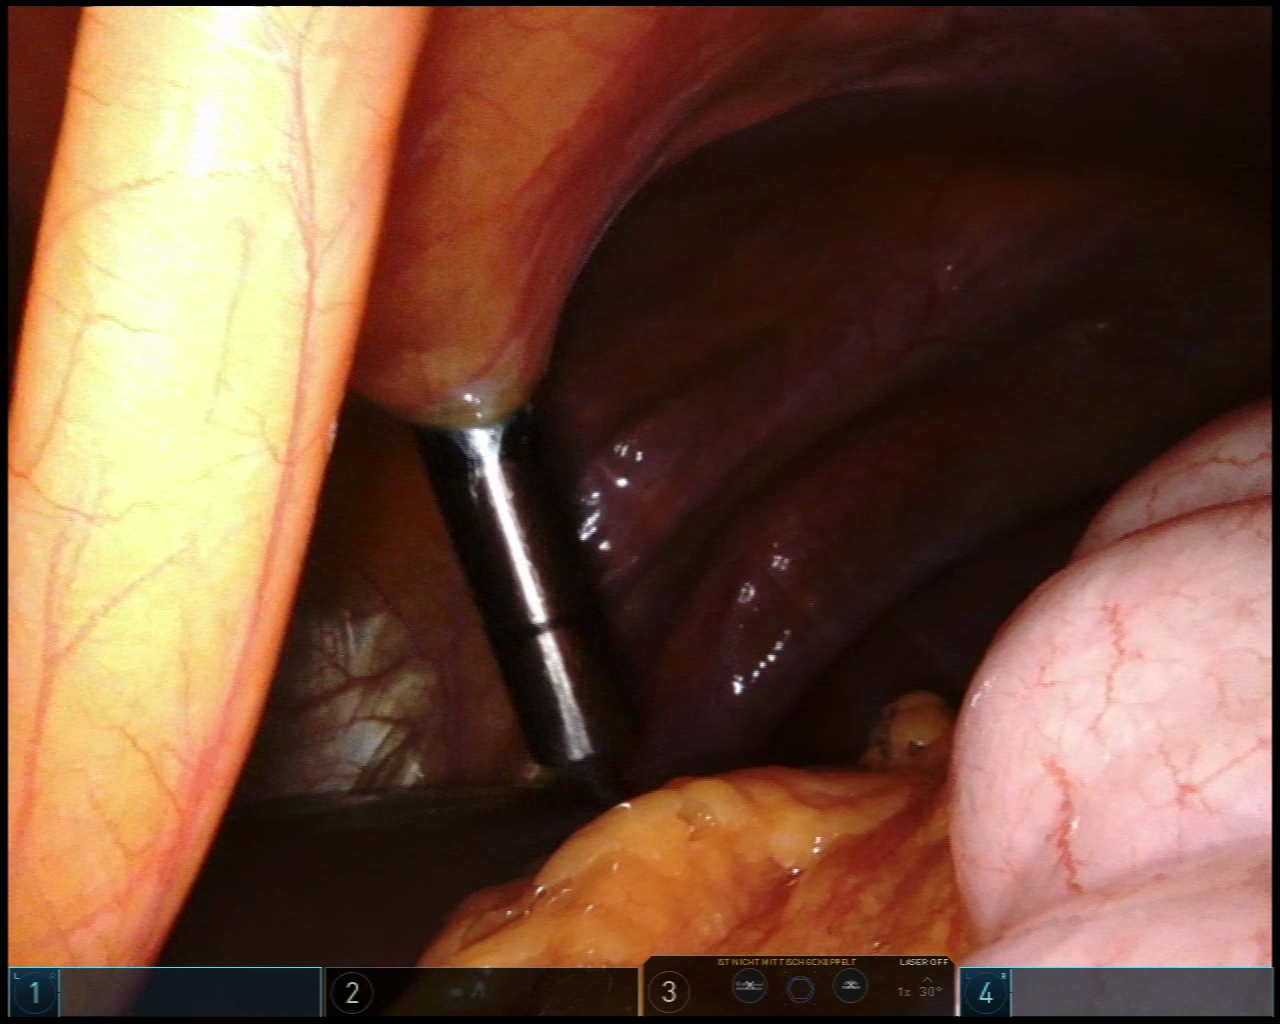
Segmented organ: liver
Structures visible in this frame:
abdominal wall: yes
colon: yes
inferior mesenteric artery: no
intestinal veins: no
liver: yes
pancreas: no
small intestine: no
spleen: no
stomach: no
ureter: no
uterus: no
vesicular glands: no